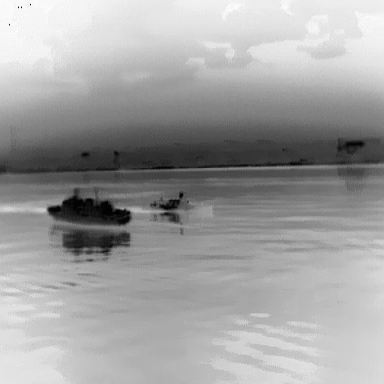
There are two objects shown in the infrared image, including a warship, and a canoe.